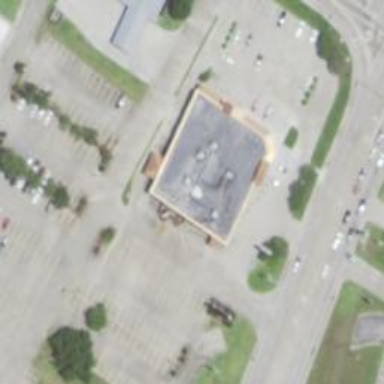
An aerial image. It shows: Building that is pharmacy providing healthcare services.